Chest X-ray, AP view. Patient: 63 years old, sex M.
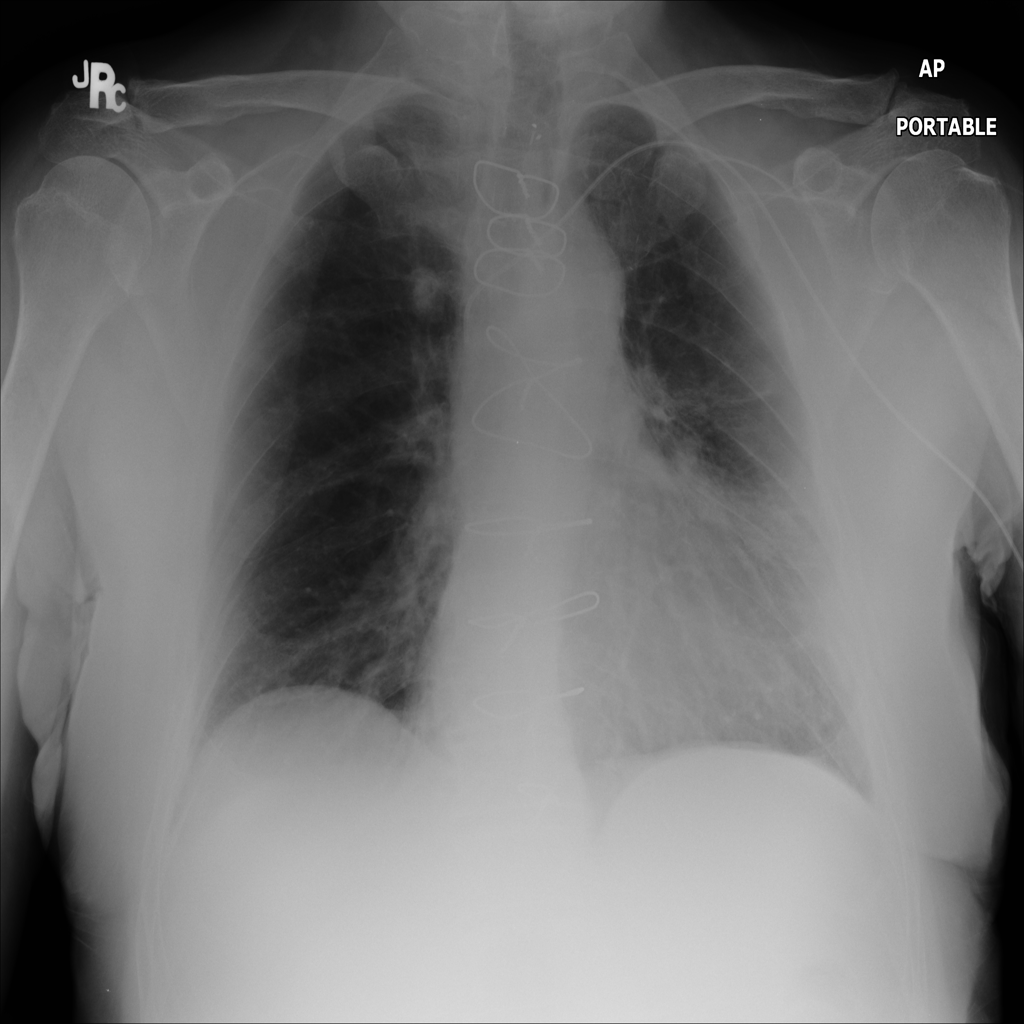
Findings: Effusion, Infiltration